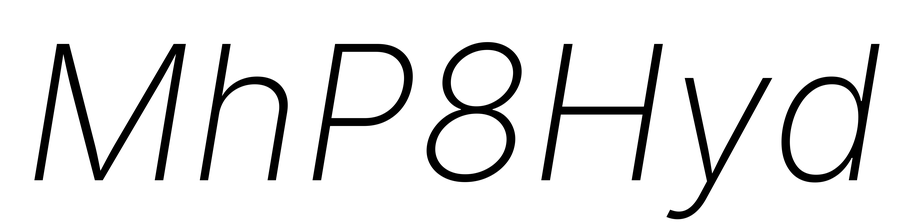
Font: Inter-Italic_ExtraLight_Italic